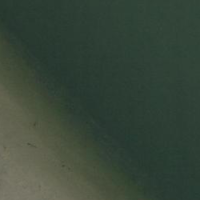
EUNIS habitat code: 15
Species observed at this site:
Numenius arquata
Tachybaptus ruficollis
Corvus corone
Podiceps cristatus
Fulica atra
Anas crecca
Alcedo atthis
Anthus spinoletta
Dendrocopos major
Buteo buteo
Anthus pratensis
Gallinago gallinago
Spinus spinus
Chroicocephalus ridibundus
Poecile palustris
Phylloscopus collybita
Larus michahellis
Cygnus olor
Gallinula chloropus
Ardea alba
Erithacus rubecula
Pica pica
Garrulus glandarius
Columba livia
Falco tinnunculus
Picus viridis
Anas acuta
Motacilla cinerea
Cyanistes caeruleus
Anas platyrhynchos
Linaria cannabina
Troglodytes troglodytes
Aythya ferina
Sturnus vulgaris
Chloris chloris
Aythya fuligula
Fringilla coelebs
Pandion haliaetus
Passer domesticus
Tadorna tadorna
Coloeus monedula
Mareca penelope
Turdus merula
Chlidonias niger
Calidris alpina
Phalacrocorax carbo
Columba palumbus
Spatula clypeata
Fringilla montifringilla
Mareca strepera
Egretta garzetta
Parus major
Mergus merganser
Milvus milvus
Anser anser
Calidris pugnax
Motacilla alba